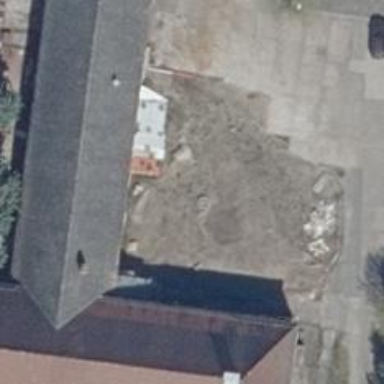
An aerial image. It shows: Nightclub.